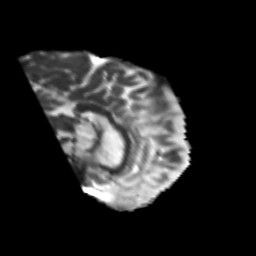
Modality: T2w
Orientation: sagittal
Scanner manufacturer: siemens
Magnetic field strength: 3 T
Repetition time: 6.8 s
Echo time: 0.093 s